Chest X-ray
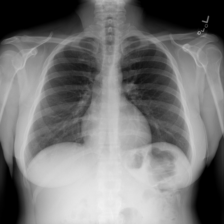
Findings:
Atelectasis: negative
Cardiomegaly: negative
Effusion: negative
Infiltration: negative
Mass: negative
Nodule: negative
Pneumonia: negative
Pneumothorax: negative
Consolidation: negative
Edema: negative
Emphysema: negative
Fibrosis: negative
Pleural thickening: negative
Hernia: negative